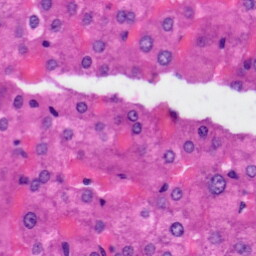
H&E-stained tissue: Liver